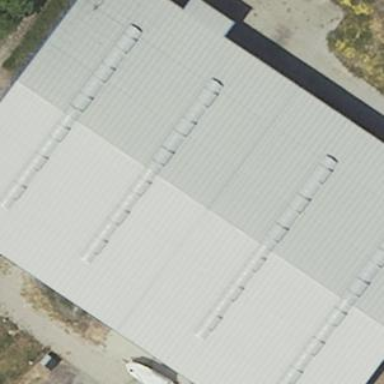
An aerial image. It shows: Warehouse.